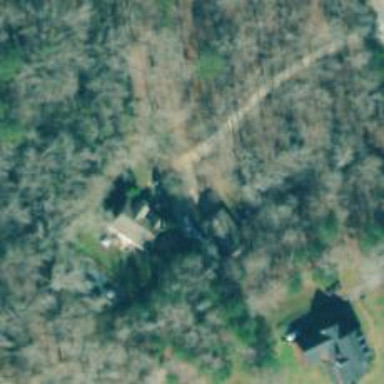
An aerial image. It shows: Driveway leading to service road.